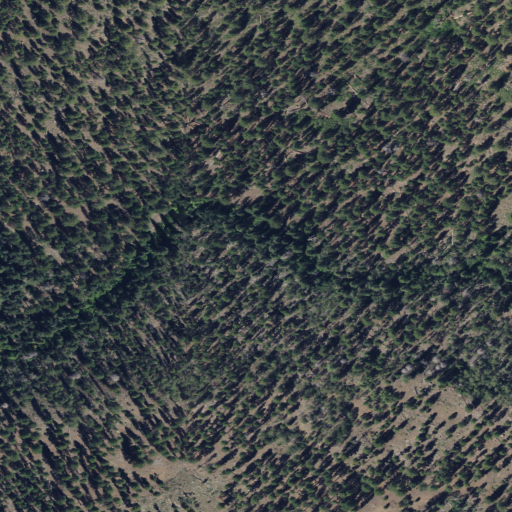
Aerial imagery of valley in Utah named Lake Draw containing evergreen forest and deciduous forest